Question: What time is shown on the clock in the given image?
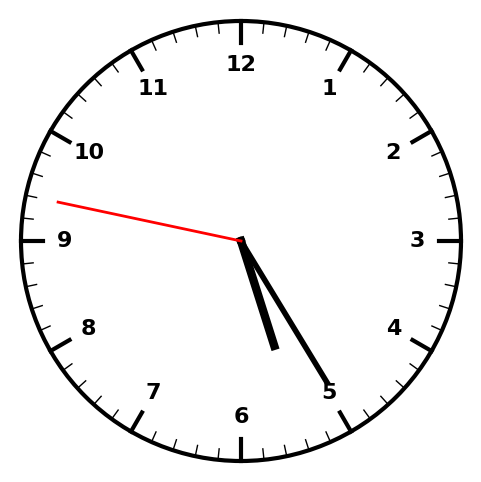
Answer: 05:24:47